Interaction volume radius: 10 \u00c5
Interaction volume height: 20 \u00c5
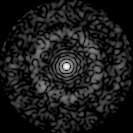
Disorder parameter: 0.7981